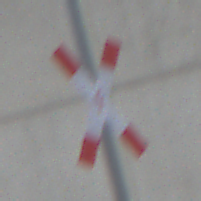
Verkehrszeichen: Andreaskreuz
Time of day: MorningAfternoon
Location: Outdoor (Urban)
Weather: PartlyCloudy
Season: NotSpecified
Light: Natural